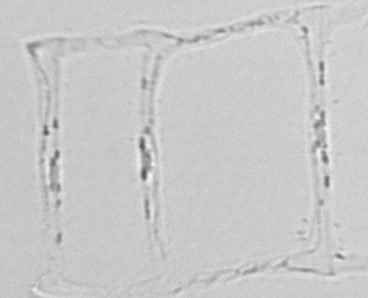
Label: Eucampia